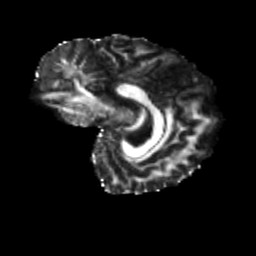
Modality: FA
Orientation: sagittal
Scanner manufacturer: siemens
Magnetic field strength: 3 T
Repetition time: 4 s
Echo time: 0.0594 s